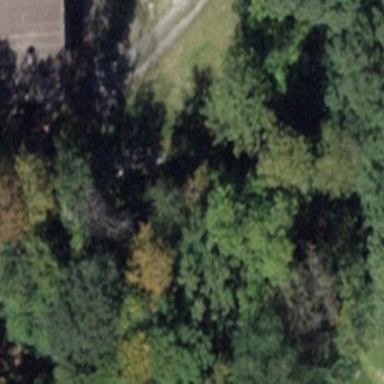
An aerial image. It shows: Forest area.